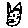
Label: cat